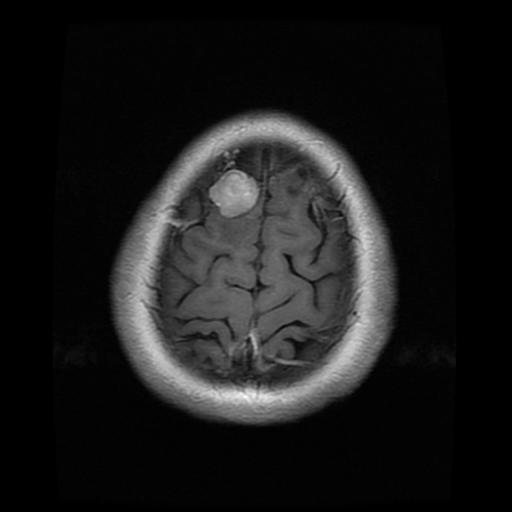
Label: meningioma